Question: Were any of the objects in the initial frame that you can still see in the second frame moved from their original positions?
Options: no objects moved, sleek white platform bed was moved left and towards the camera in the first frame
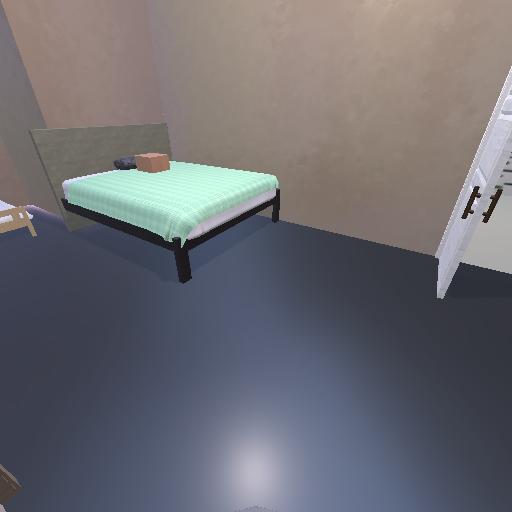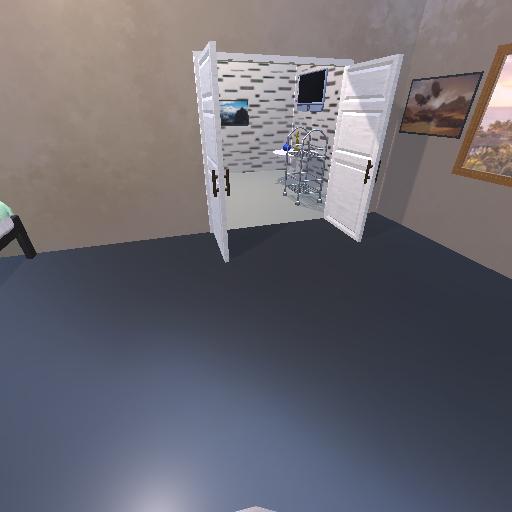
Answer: no objects moved